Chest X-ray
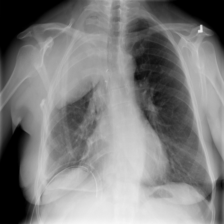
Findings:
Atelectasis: negative
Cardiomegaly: negative
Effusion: negative
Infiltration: negative
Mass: positive
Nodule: negative
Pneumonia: negative
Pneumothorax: positive
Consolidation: negative
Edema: negative
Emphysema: negative
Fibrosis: negative
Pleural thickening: negative
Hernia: negative